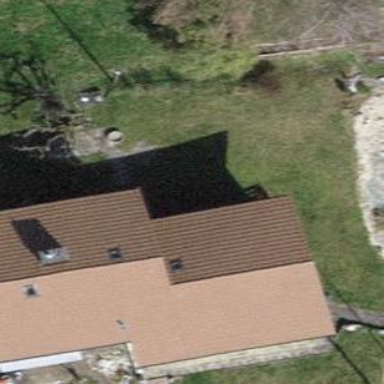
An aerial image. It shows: Simple and straightforward house.